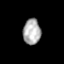
Tissue: skin
Cell type: Epithelial cells
Senescence score: 0.2837
Nuclear area (px): 443
Mean DAPI intensity: 174.002